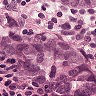
Metastatic tissue present: yes